Question: My sasdata output is like this.

Can we make the values in a particular order ?(change the order of rows)
ie In the order of "less than 10 lakh, between 10-20 lakh,between 21-30.... above 1 crore".
I want to change the row order. Right now rows are ordered in ascending order. Can we do that it in a manual order?
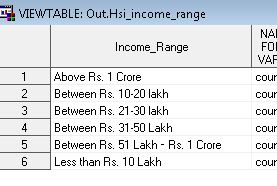
Answer: '''
DATA Out.Temp_order;
SET Out.HSI_income_range;
if income_range="Above Rs. 1 Crore" then dummy_column= 6;
if income_range="Between Rs. 10-20 lakh" then dummy_column= 2;
if income_range="Between Rs. 21-30 lakh" then dummy_column= 3 ;
if income_range="Between Rs. 31-50 Lakh" then dummy_column= 4 ;
if income_range="Between Rs. 51 Lakh - Rs. 1 Crore" then dummy_column= 5;
if income_range="Less than Rs. 10 Lakh" then dummy_column= 1;
RUN;
PROC SORT DATA = Out.Temp_order;
BY dummy_column;
RUN;
data Out.HSI_income_range (Drop=dummy_column);
set out.Temp_order;
run;
'''